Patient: sex M, age 55
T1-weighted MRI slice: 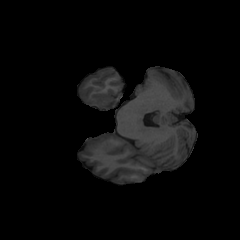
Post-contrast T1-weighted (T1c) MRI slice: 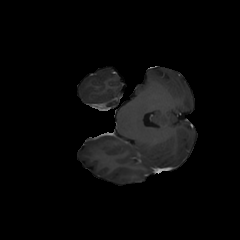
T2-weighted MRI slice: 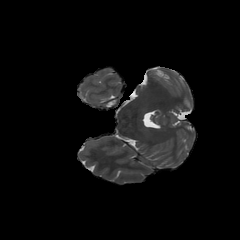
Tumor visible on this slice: no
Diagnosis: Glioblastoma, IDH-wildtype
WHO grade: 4